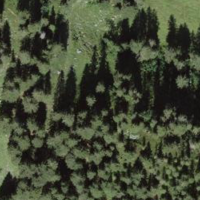
EUNIS habitat code: 44
Species observed at this site:
Asplenium trichomanes
Petasites albus